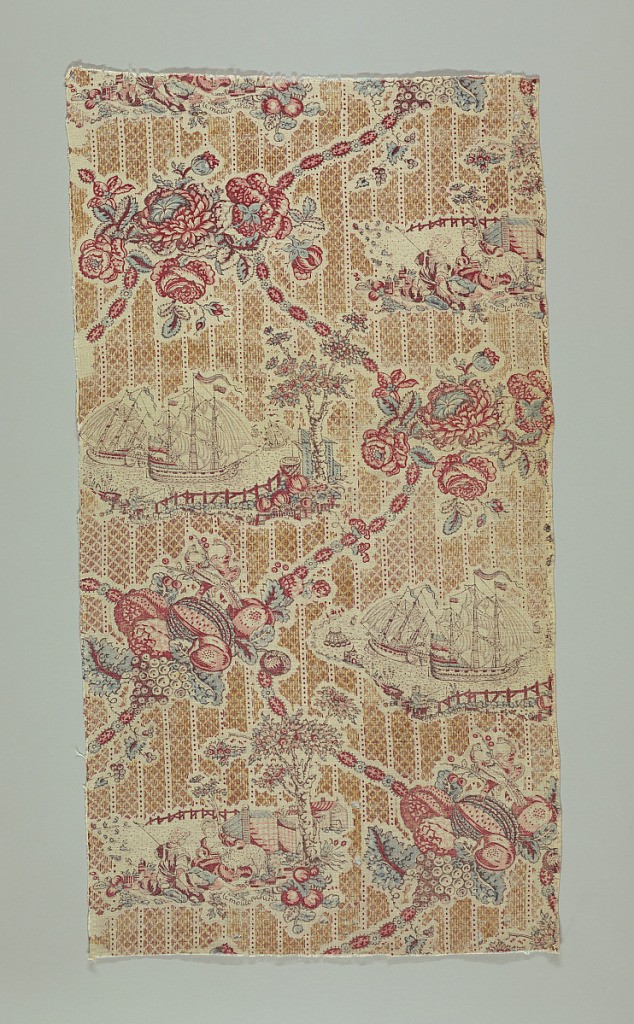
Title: Rade de Cherbourg (Port of Cherbourg)
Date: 1780s
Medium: linen warp, cotton weft Technique: block printed on plain weave
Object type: Fragment
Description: Polychrome diamond grid formed by flowers and large fruit containing an alternation of two scenes, both titled in French. One scene with a couple and a lamb is titled 'le Mouton Cherie', the other shows boats in a harbor, 'Rade de Cherbourg'. Black, two reds, blue and yellow.